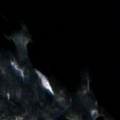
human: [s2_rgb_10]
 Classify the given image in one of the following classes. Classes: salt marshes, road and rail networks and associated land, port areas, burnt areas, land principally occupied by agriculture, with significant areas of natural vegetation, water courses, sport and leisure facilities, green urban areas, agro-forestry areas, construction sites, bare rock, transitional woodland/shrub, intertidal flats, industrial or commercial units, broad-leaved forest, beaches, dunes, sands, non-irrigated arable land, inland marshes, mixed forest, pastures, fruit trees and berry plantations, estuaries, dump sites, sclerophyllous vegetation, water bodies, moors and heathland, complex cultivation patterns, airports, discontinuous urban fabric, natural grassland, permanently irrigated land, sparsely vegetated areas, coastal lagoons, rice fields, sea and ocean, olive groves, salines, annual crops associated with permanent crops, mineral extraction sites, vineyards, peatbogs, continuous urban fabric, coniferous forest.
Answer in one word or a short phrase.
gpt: mixed forest, water bodies